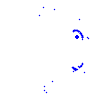
Particle: kaon